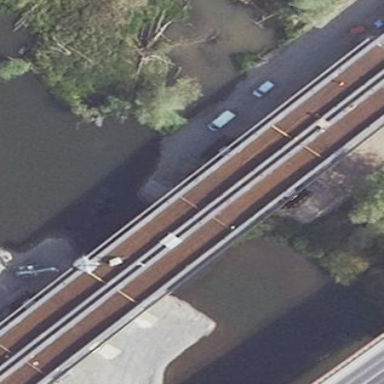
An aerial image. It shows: Man-made bridge.